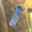
Label: 1